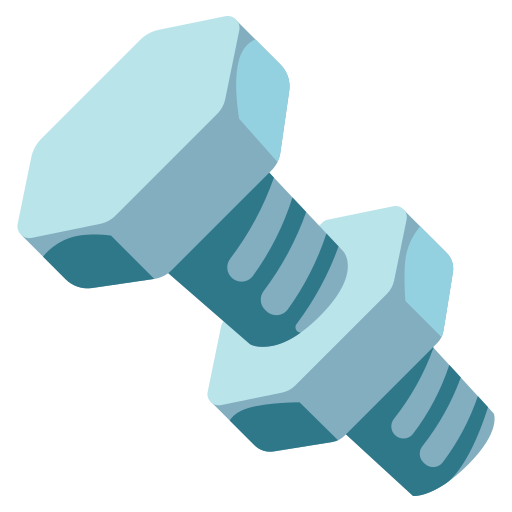
Emoji: 🔩